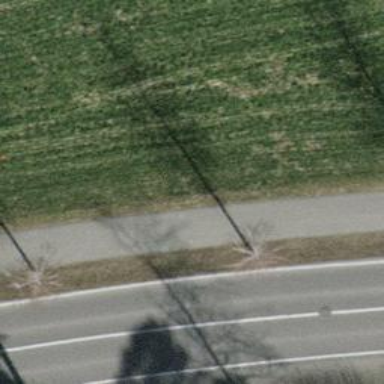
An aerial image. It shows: Tree-lined avenue.